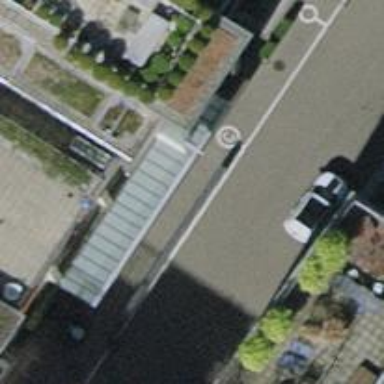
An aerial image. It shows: Bicycle parking area with wall loops.